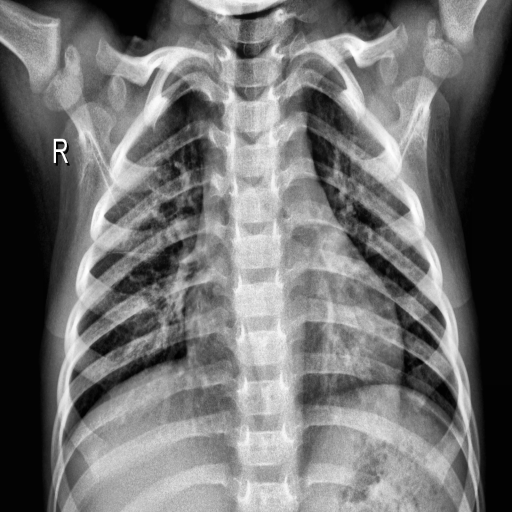
Finding: NORMAL